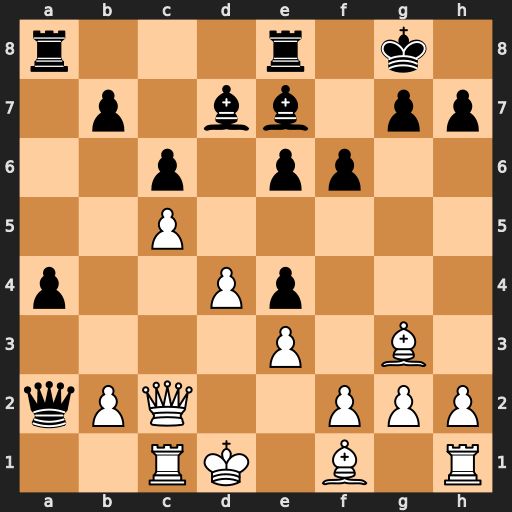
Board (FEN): r3r1k1/1p1bb1pp/2p1pp2/2P5/p2Pp3/4P1B1/qPQ2PPP/2RK1B1R
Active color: w
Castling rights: -
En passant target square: -
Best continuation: Bc4 Qxc4 Qxc4